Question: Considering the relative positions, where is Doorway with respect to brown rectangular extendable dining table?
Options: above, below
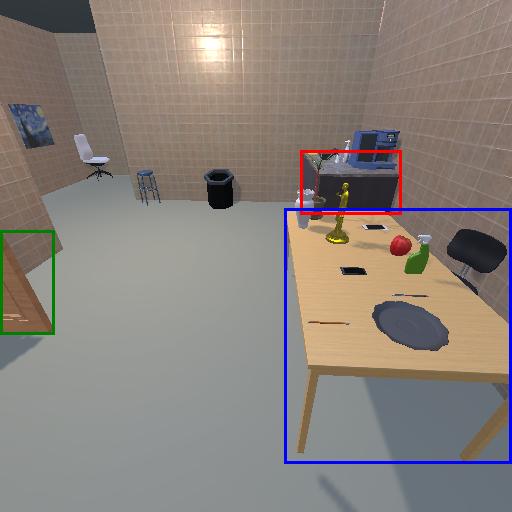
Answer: above